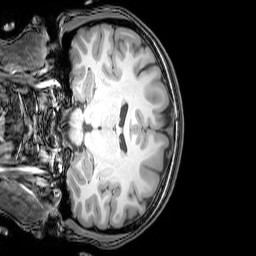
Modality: T1w
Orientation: coronal
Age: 24
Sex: female
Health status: healthy
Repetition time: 0.081 s
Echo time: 0.037 s